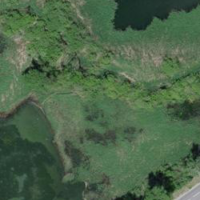
EUNIS habitat code: 23
Species observed at this site:
Picus viridis
Egretta garzetta
Luscinia megarhynchos